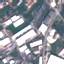
Land use / land cover: Industrial